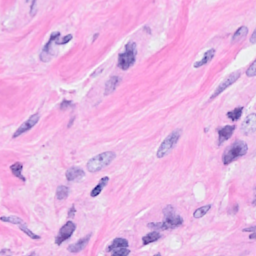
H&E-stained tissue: Breast